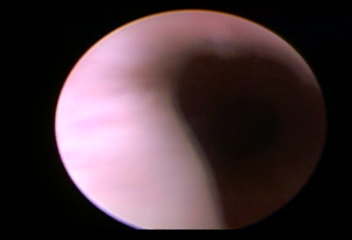
Modality: WLC
Class: Normal mucosa
Bladder cancer association: No